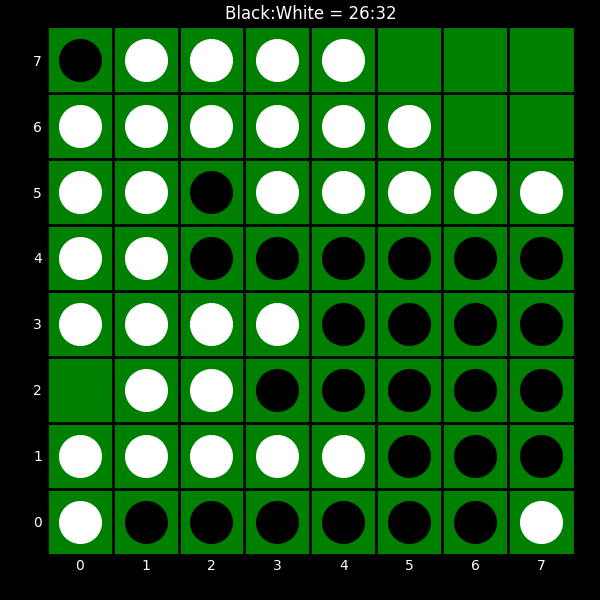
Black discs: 26
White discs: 32